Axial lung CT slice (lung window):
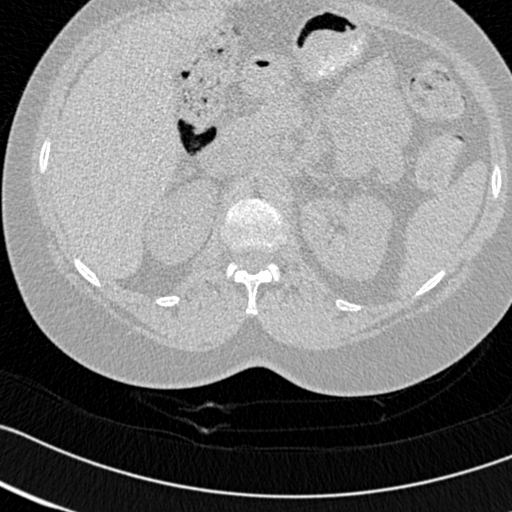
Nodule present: no